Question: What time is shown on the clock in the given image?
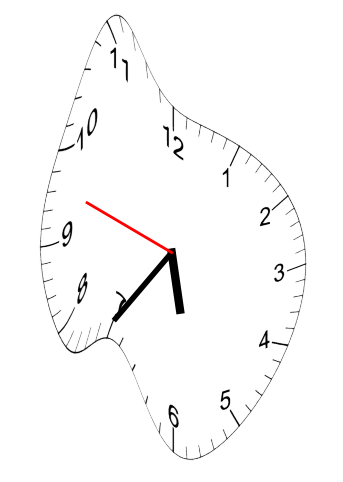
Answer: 05:35:48